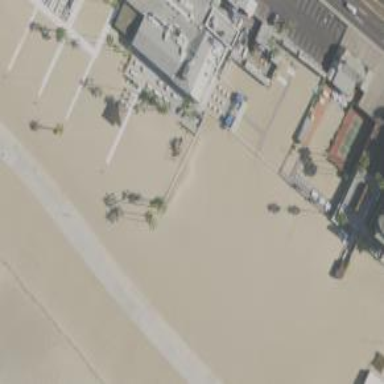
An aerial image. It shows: Sandy pitch for beach volleyball.